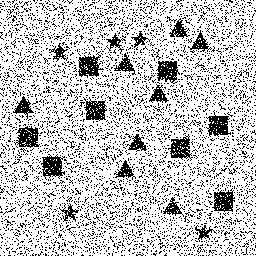
Squares: 8
Triangles: 8
Stars: 5
Total shapes: 21